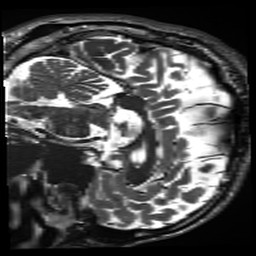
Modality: inplaneT2
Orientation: sagittal
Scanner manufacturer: siemens
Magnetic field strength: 3 T
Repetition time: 11 s
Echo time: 0.059 s